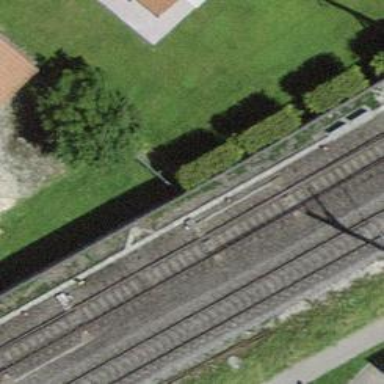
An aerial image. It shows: Railway switch.